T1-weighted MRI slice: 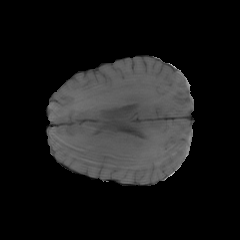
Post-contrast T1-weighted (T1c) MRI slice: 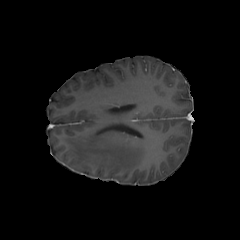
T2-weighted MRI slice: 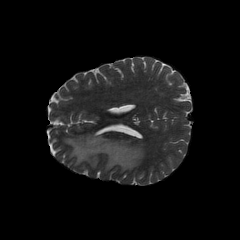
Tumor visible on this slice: yes